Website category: sports
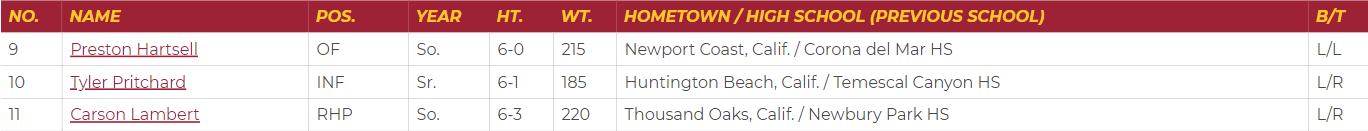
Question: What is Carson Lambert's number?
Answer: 11

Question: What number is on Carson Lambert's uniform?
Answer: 11

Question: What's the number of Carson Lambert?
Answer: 11

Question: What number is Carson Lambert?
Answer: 11

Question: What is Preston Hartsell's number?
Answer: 9

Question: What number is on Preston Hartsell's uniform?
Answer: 9

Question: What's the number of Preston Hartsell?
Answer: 9

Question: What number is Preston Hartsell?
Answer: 9

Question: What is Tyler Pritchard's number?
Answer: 10

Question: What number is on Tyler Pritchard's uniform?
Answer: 10

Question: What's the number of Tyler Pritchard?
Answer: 10

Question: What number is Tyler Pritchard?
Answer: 10

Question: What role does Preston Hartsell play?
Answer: OF

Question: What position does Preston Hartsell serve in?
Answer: OF

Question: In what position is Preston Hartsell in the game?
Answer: OF

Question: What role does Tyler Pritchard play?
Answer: INF

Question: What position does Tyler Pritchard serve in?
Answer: INF

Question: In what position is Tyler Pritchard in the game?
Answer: INF

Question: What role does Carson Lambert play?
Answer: RHP

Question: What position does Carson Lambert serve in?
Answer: RHP

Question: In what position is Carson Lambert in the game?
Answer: RHP

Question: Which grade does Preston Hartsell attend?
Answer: So.

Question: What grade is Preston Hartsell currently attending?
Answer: So.

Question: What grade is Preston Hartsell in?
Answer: So.

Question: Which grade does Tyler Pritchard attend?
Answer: Sr.

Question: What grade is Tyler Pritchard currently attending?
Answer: Sr.

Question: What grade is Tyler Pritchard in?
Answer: Sr.

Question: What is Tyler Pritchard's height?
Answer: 6-1

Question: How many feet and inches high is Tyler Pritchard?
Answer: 6-1

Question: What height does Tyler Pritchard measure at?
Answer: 6-1

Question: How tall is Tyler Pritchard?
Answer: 6-1

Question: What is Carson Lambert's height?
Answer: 6-3

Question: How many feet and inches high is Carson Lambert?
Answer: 6-3

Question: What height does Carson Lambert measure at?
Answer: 6-3

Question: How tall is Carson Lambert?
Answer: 6-3

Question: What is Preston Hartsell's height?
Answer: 6-0

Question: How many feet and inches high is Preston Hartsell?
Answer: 6-0

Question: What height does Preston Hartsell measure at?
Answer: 6-0

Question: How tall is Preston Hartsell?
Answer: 6-0

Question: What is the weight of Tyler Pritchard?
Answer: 185

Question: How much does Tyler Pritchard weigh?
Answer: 185

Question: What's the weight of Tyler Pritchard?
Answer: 185

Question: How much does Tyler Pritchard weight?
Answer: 185

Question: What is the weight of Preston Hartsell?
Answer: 215

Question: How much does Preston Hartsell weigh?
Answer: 215

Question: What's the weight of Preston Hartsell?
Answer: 215

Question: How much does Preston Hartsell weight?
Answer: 215

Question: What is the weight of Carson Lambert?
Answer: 220

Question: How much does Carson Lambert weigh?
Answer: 220

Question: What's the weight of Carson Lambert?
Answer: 220

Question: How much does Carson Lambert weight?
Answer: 220

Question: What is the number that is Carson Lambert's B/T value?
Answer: L/R

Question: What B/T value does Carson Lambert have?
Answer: L/R

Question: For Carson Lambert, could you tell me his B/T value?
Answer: L/R

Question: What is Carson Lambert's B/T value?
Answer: L/R

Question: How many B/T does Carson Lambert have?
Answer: L/R

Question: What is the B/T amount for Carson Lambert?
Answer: L/R

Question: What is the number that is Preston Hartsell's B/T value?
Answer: L/L

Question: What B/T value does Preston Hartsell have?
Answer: L/L

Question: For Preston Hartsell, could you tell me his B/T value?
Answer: L/L

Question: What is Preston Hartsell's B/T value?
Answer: L/L

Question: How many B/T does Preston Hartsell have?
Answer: L/L

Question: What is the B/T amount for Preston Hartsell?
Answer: L/L

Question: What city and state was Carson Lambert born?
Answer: Thousand Oaks, Calif.